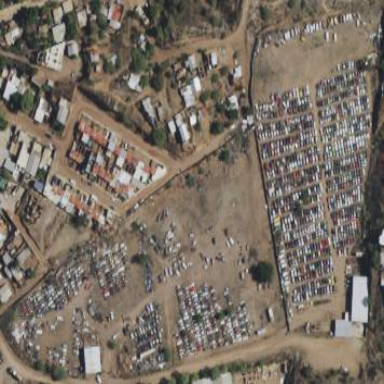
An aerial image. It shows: Industrial area designated as scrap yard.